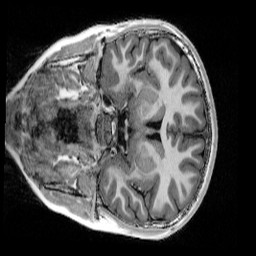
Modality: UNIT1_denoised
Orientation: coronal
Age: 9
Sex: female
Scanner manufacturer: siemens
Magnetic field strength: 3 T
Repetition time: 4 s
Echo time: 0.00303 s